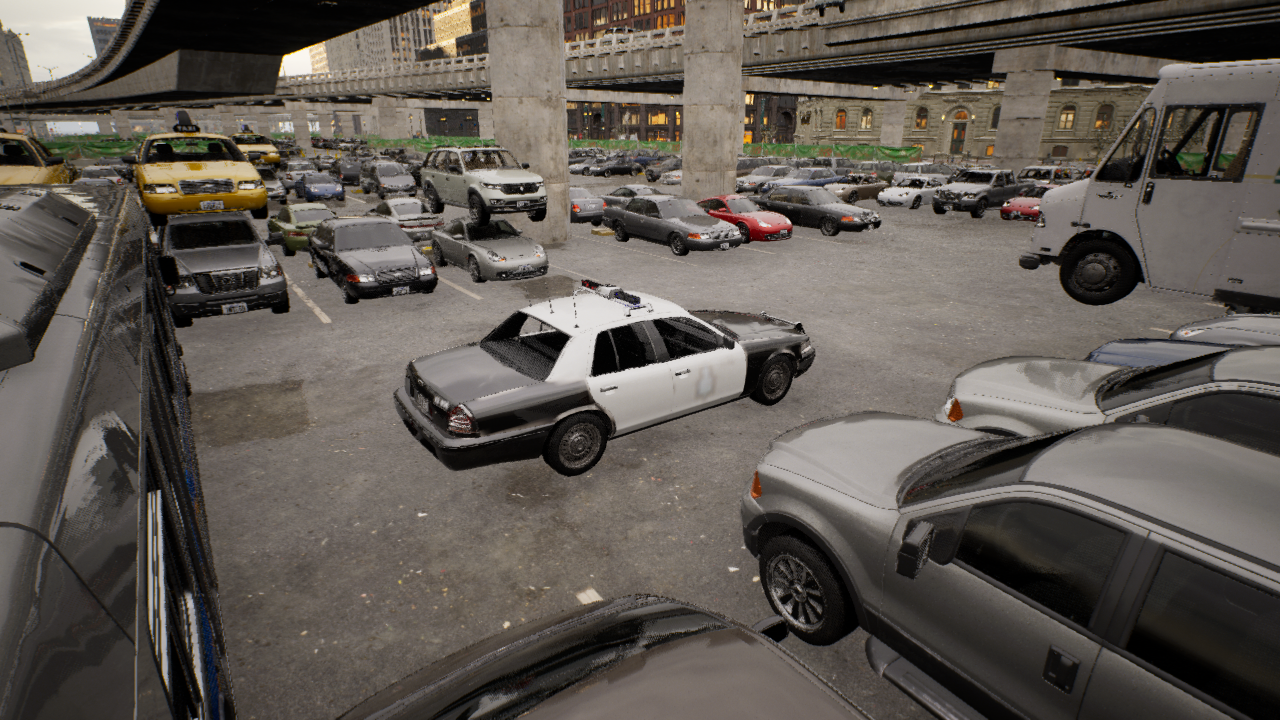
Venue: arterial
Lighting: golden hour
Vehicle rig: sedan